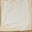
Piece: xx